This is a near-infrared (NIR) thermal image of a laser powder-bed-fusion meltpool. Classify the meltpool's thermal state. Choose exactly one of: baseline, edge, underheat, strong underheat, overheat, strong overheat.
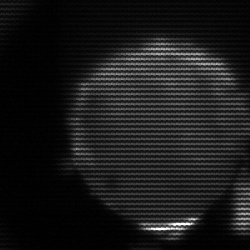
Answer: edge